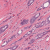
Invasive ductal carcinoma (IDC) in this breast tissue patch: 1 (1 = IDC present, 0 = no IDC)